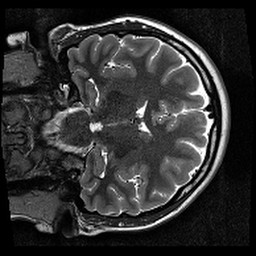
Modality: T2w
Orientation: coronal